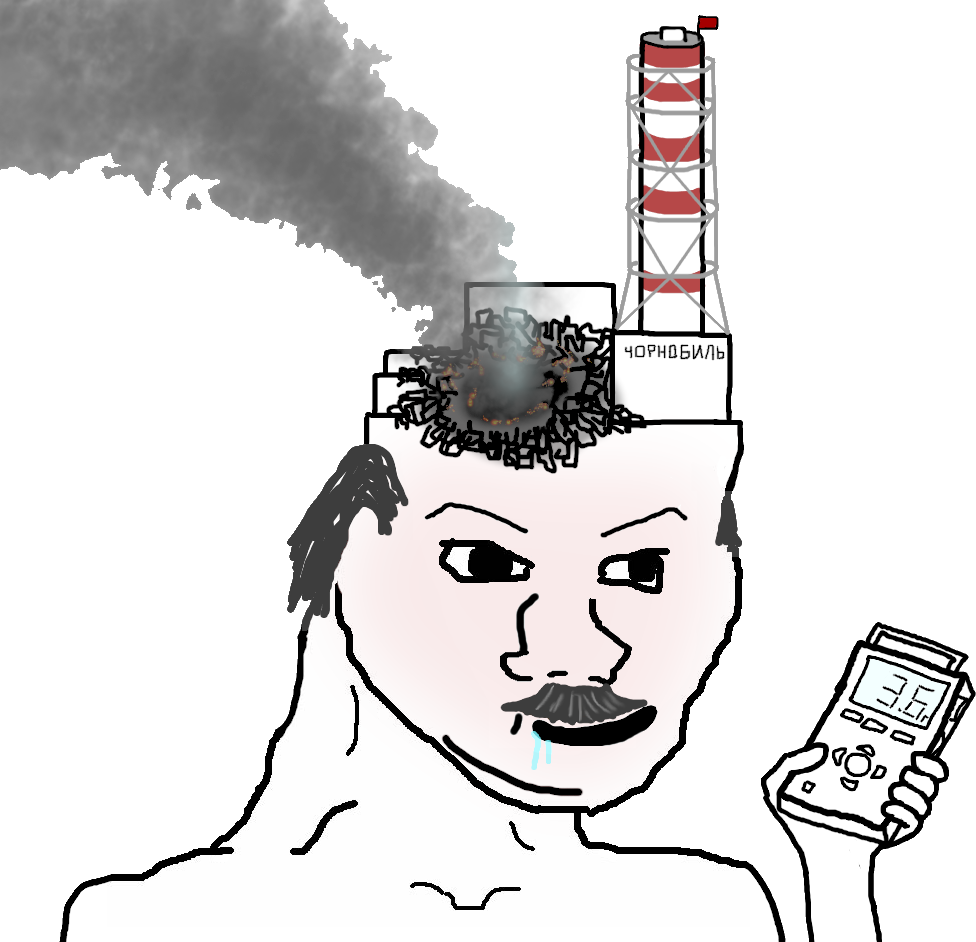
Label: 5_Brainlet